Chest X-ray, AP view. Patient: 30 years old, sex M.
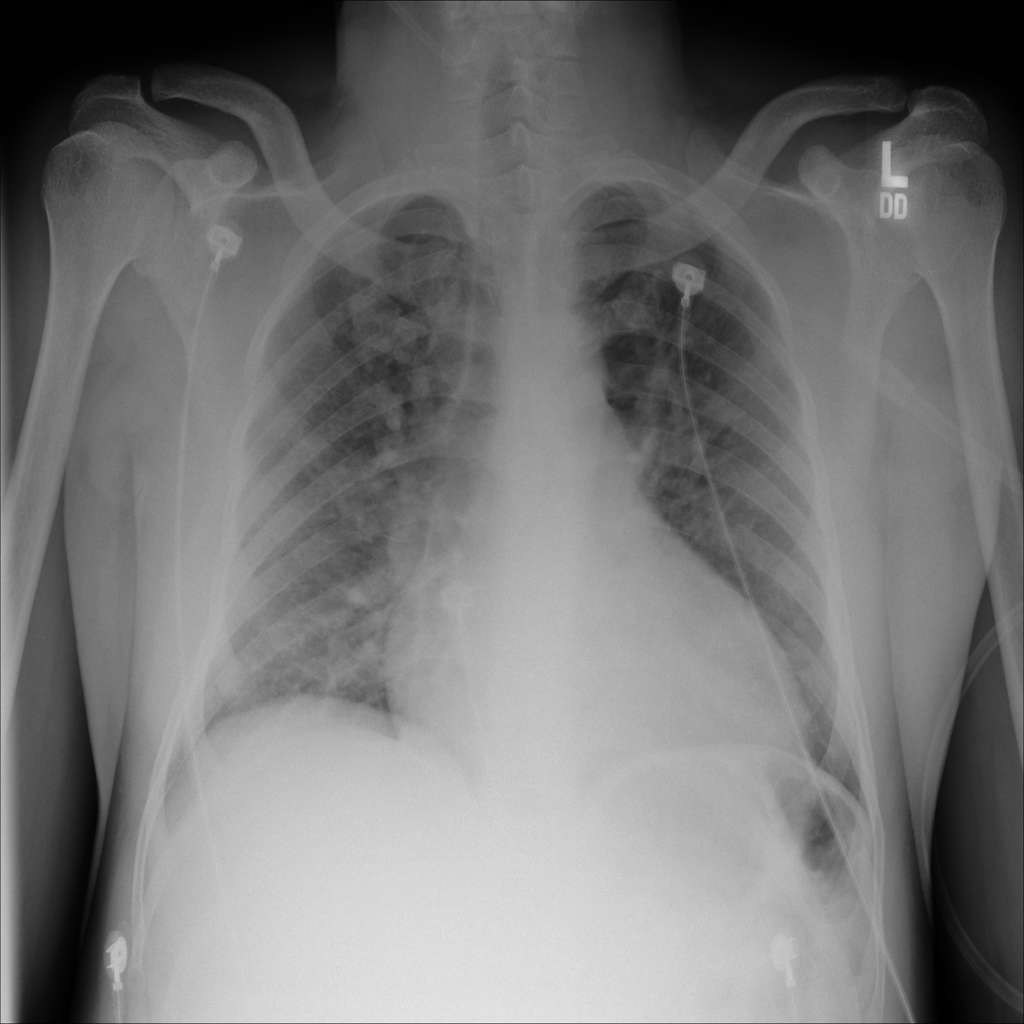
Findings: Cardiomegaly